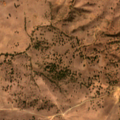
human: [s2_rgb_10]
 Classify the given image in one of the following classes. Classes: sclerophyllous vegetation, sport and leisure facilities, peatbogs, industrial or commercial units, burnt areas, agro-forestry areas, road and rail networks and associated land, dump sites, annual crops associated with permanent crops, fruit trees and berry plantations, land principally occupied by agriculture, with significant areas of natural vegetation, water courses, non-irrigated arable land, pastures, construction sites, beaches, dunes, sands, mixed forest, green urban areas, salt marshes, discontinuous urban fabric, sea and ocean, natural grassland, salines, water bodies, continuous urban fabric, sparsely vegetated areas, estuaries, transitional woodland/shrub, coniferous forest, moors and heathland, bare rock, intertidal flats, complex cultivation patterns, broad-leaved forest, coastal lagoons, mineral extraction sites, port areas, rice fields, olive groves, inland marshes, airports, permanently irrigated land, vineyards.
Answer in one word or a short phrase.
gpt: non-irrigated arable land, pastures, agro-forestry areas